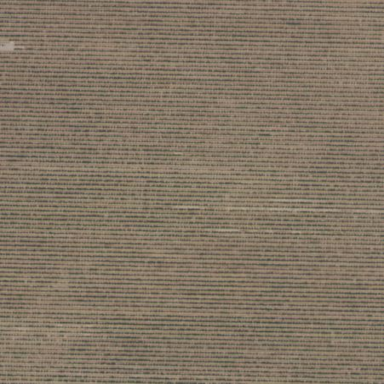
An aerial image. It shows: Vineyard growing grapes.